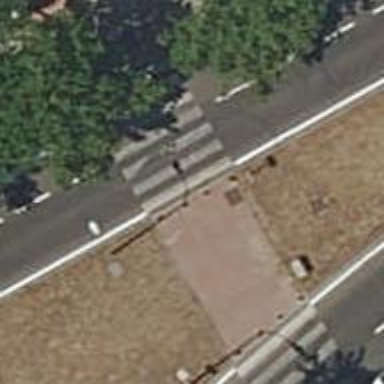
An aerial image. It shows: Uncontrolled zebra crossing on the road.